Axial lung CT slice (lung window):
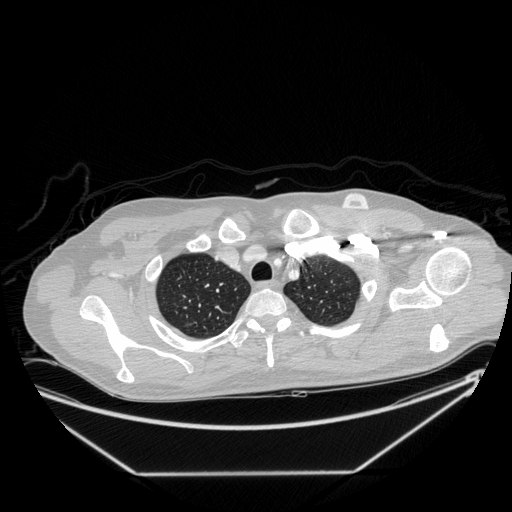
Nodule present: no